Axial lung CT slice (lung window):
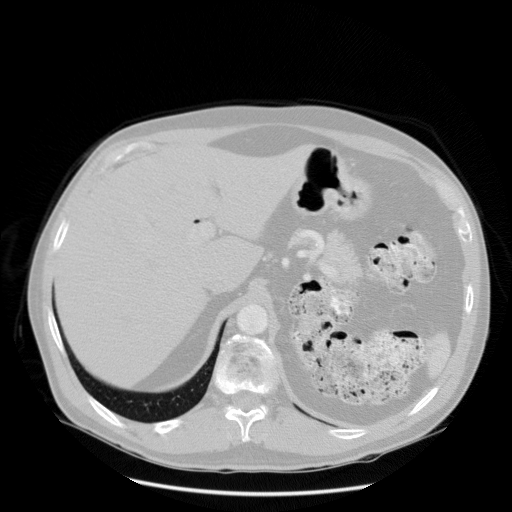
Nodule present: no